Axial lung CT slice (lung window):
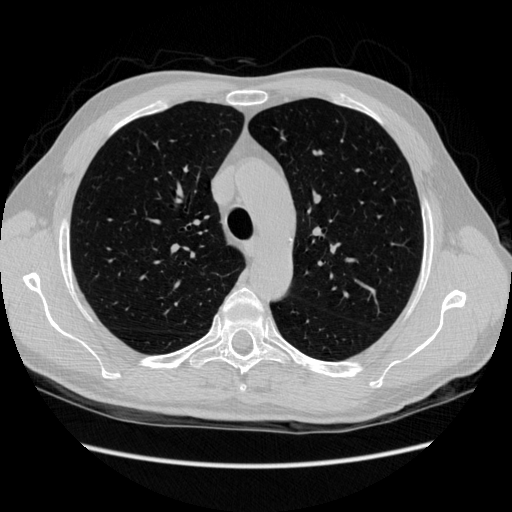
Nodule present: no